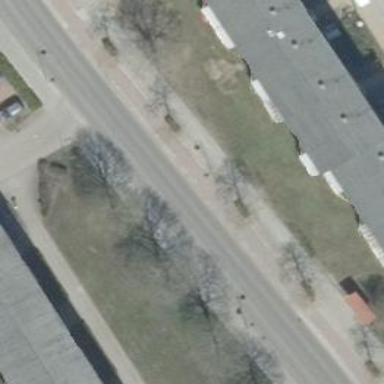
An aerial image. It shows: Deciduous broadleaved tree on the street.